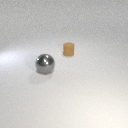
small brown rubber cylinder to the right of large gray metal sphere